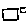
Label: square